Field crop: tomato
Growth stage: 2
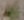
Species: solanum